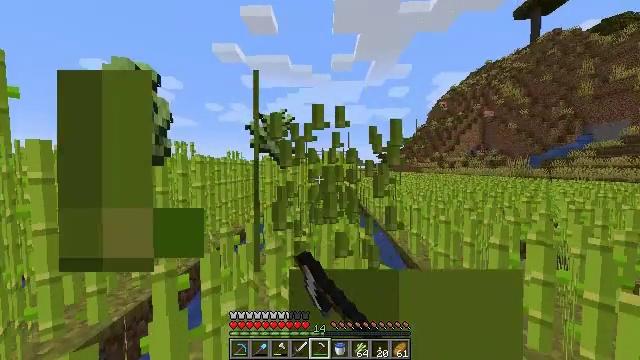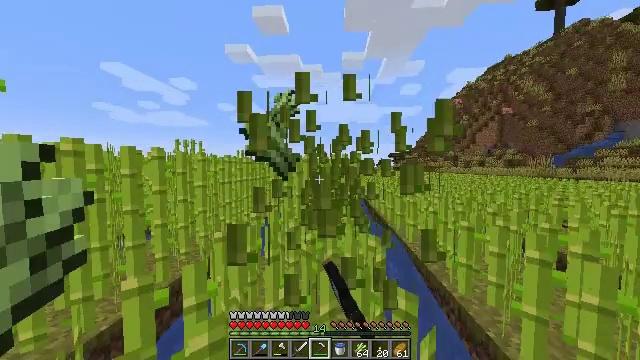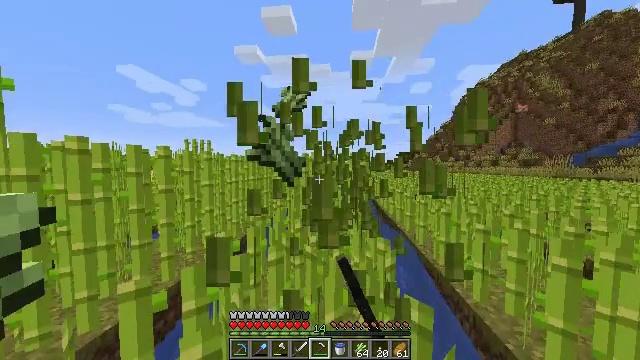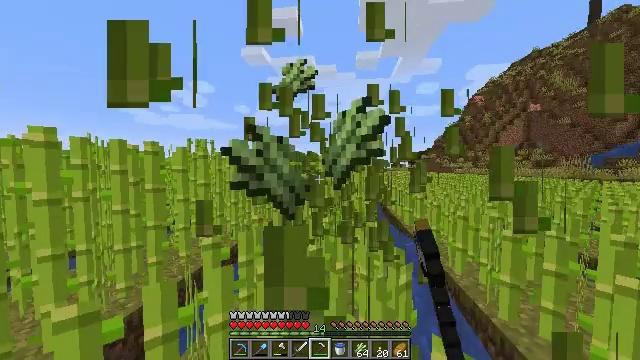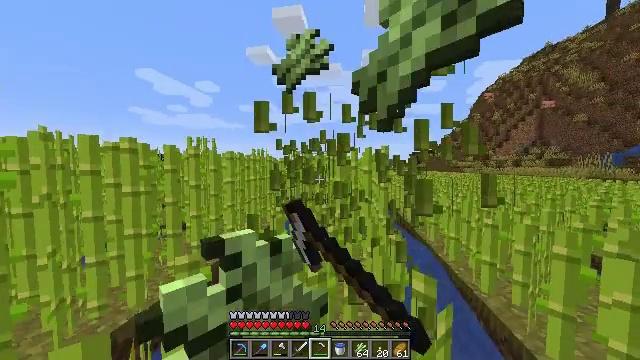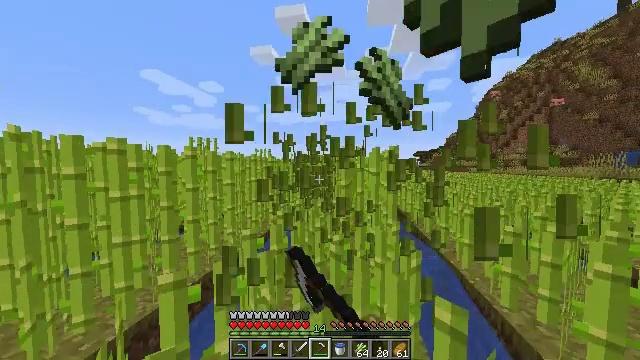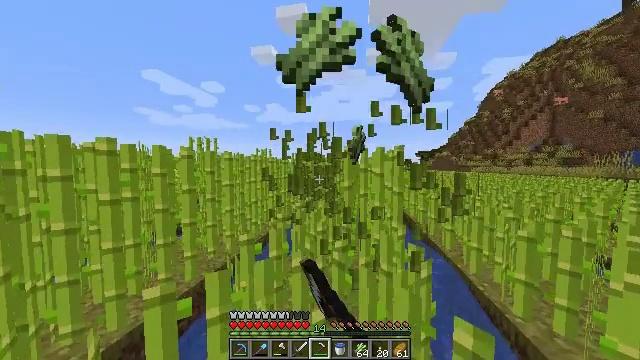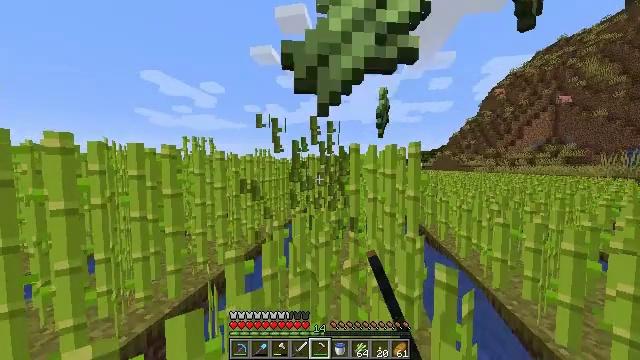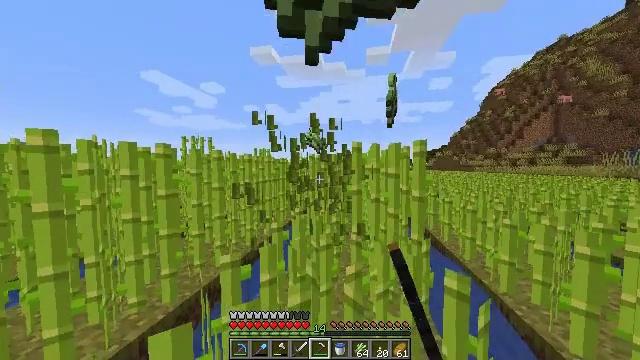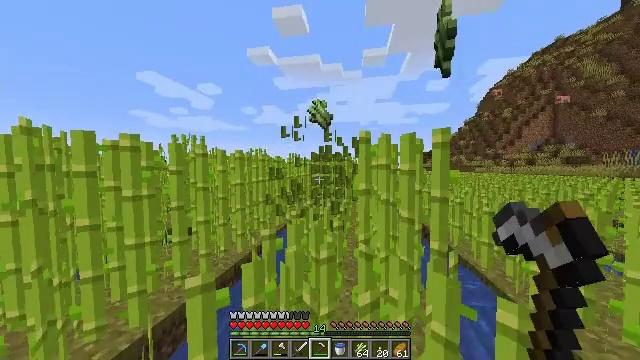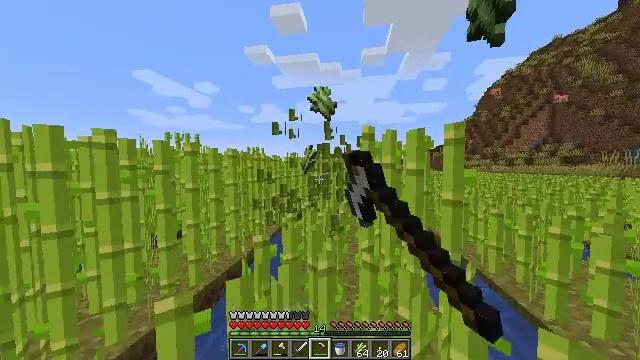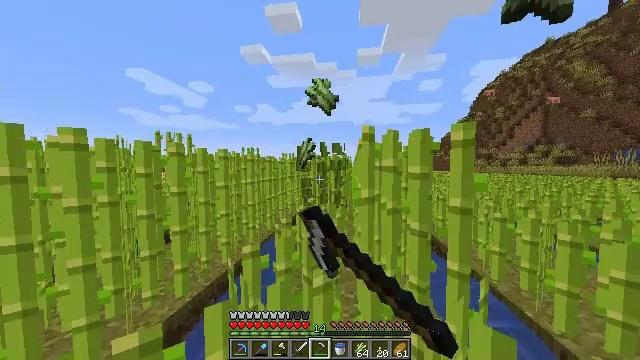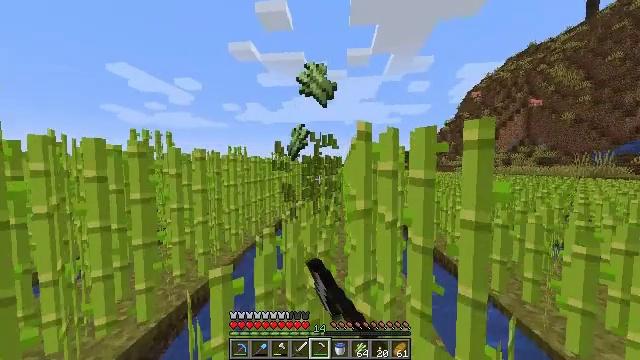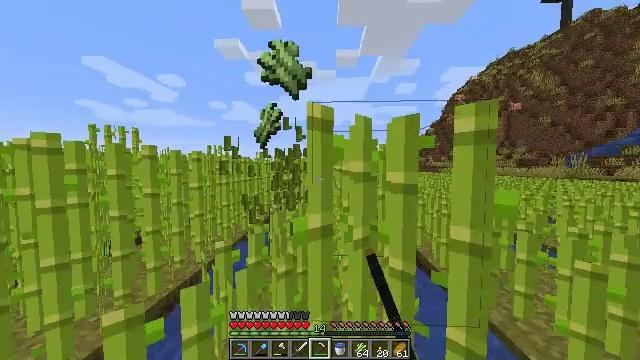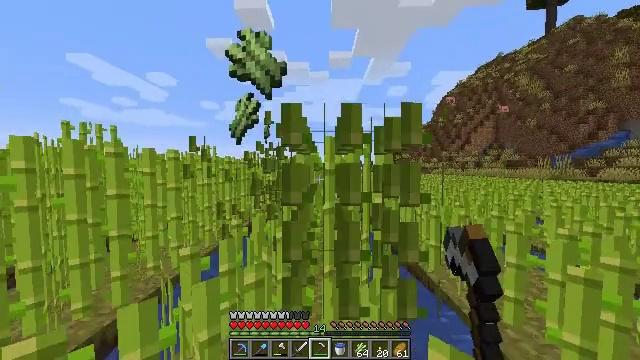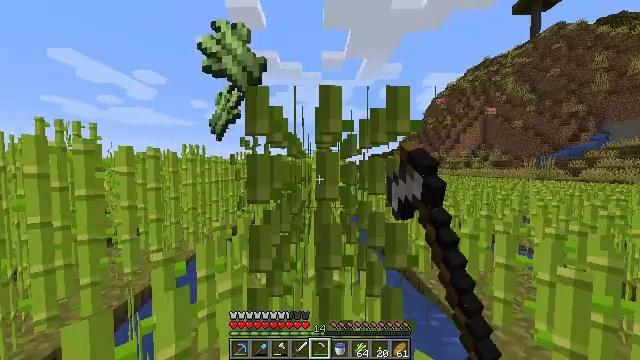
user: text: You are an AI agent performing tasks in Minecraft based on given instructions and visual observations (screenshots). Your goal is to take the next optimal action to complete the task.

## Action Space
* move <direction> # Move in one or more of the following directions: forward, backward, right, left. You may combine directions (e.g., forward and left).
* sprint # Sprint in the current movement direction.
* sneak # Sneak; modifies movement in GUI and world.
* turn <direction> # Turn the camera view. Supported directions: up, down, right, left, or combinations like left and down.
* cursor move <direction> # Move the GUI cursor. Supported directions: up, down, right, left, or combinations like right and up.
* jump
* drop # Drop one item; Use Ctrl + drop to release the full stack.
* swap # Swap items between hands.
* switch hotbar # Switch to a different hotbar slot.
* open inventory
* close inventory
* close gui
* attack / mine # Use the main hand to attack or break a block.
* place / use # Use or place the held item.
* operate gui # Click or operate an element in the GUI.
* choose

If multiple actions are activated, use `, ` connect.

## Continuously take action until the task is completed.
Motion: motion action
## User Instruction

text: Collect sugar cane near water sources.
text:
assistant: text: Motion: move forward, sprint, turn left, attack / mine
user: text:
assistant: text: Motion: move forward, sprint, turn left, attack / mine
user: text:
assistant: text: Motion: move forward, sprint, turn left, attack / mine
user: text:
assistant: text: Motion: move forward, sprint, turn left, attack / mine
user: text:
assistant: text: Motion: move forward, sprint, attack / mine
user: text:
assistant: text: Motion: move forward, sprint, attack / mine
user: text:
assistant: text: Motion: move forward, sprint, attack / mine
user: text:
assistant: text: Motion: move forward, sprint, attack / mine
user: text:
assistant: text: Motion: move forward, sprint, attack / mine
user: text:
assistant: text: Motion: move forward, sprint, attack / mine
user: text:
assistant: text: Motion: move forward, sprint, turn right, attack / mine
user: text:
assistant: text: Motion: move forward and move right, sprint, turn right, attack / mine
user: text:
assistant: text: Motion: move forward and move right, sprint, turn right, attack / mine
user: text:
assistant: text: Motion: move forward and move right, sprint, turn right, attack / mine
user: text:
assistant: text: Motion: move forward, sprint, turn right, attack / mine
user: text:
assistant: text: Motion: move forward, sprint, attack / mine
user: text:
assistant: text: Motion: move forward, sprint, turn left, attack / mine
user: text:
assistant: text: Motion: move forward, sprint, turn left, attack / mine
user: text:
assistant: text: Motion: move forward, sprint, turn left, attack / mine
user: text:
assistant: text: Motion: move forward, sprint, turn left, attack / mine
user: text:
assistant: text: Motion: move forward, sprint, attack / mine
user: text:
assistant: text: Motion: move forward, sprint, attack / mine
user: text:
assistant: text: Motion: move forward, sprint, attack / mine
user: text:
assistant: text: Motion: move forward, sprint, attack / mine
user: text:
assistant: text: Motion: move forward, sprint, attack / mine
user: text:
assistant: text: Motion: move forward, sprint, turn right, attack / mine
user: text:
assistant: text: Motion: move forward and move right, sprint, turn right, attack / mine
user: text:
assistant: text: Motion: move forward and move right, sprint, turn right, attack / mine
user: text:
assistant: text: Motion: move forward and move right, sprint, attack / mine
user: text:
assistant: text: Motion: move forward, sprint, attack / mine